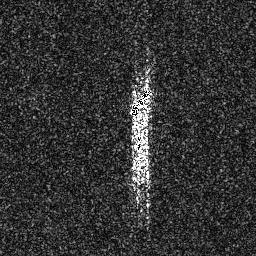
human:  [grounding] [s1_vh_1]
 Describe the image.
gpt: In the satellite image, there is  <ref>1 medium ship </ref> <box>[[48, 32, 59, 46, 0]]</box> located at center.